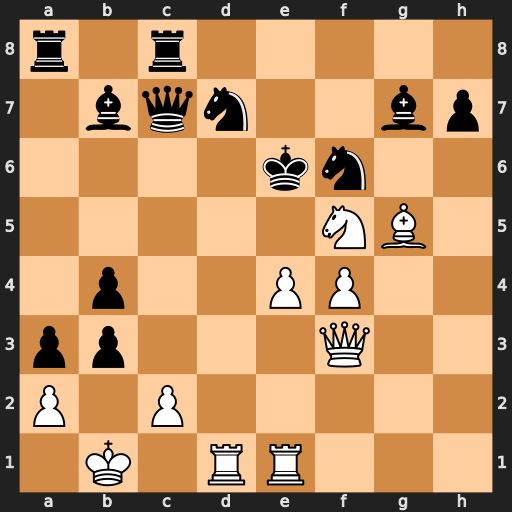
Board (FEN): r1r5/1bqn2bp/4kn2/5NB1/1p2PP2/pp3Q2/P1P5/1K1RR3
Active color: w
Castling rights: -
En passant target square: -
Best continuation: Qxb3+ Qc4 Rd6+ Kf7 Rxd7+ Nxd7 Nd6+ Kg8 Nxc4